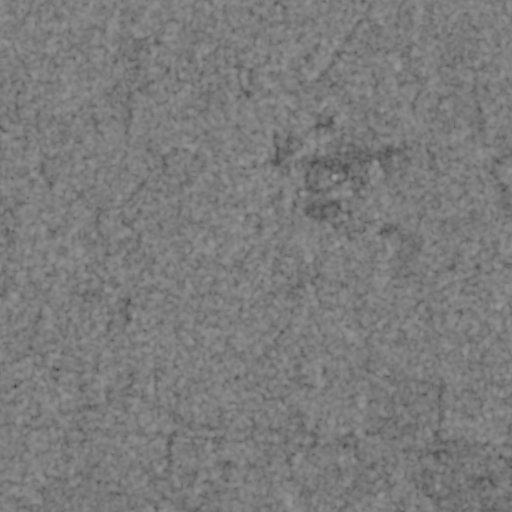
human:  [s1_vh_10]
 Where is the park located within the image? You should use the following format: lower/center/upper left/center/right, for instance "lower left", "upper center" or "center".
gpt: The park is located in the lower left of the image.
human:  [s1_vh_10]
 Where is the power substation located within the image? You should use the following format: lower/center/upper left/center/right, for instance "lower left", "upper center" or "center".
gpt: The power substation is located in the lower center of the image.
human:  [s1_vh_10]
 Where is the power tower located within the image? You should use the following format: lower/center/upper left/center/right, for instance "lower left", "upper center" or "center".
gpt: The power tower is located in the lower of the image.
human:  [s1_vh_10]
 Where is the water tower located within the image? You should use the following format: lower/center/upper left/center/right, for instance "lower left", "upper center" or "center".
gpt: The water tower is located in the center of the image.
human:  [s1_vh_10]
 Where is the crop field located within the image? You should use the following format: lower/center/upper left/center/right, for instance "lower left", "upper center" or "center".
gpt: There is no crop field in the image.

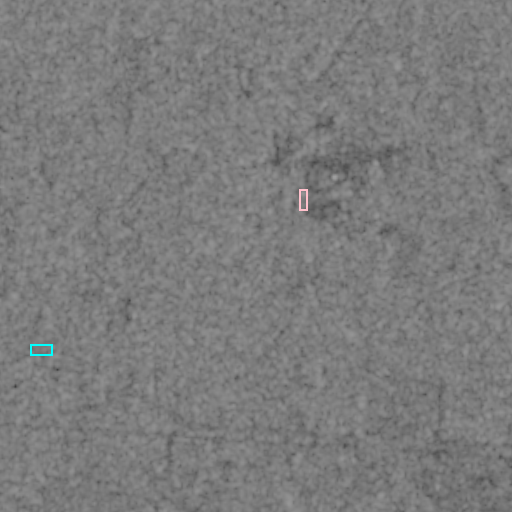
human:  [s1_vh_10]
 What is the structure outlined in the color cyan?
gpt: The structure outlined in cyan is a park.
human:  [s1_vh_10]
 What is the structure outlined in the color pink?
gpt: The structure outlined in pink is a parking lot.
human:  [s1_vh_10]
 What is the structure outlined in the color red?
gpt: There is no red outline.